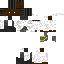
A female skeleton skin with dark skin, wearing brown bald dressed in a black robe top and brown pants, featuring a closed mouth.